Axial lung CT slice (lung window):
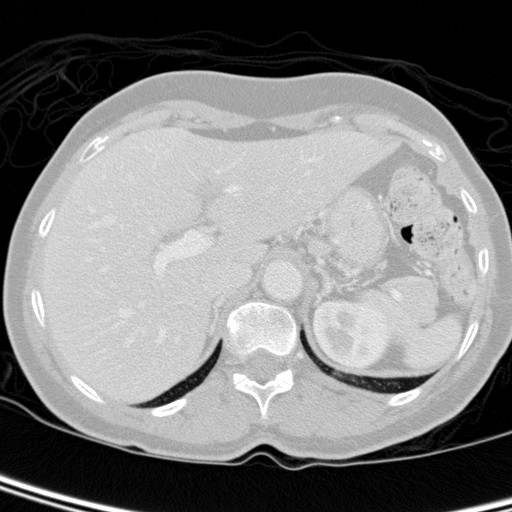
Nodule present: no